Question: I have this function of mine which selects all room types from the database, I am converting values from a data table to a generic list to optimize the speed of the system that i am creating my problem is how to covert each of the values stored for the field isActive which has a value from the database of "Active"/"Inactive" which i had to convert to a boolean value in C#.net 4.0 can you guys please help me with this?.
'''
internal static List<RoomType> FetchRoomTypeList()
{
List<RoomType> roomTypes = new List<RoomType>();
SqlCommand commRoomTypeSelector = ConnectionManager.MainConnection.CreateCommand();
commRoomTypeSelector.CommandType = CommandType.StoredProcedure;
commRoomTypeSelector.CommandText = "Rooms.asp_RMS_RoomTypeList_Select";
SqlDataAdapter da = new SqlDataAdapter(commRoomTypeSelector);
DataSet ds = new DataSet();
da.Fill(ds);
roomTypes = (from rt in ds.Tables[0].AsEnumerable()
select new RoomType
{
RoomTypeID = rt.Field<int>("RoomTypeID"),
RoomTypeName = rt.Field<string>("RoomType"),
LastEditDate = rt.Field<DateTime>("LastEditDate"),
LastEditUser = rt.Field<string>("LastEditUser"),
IsActive = rt.Field<string>("IsActive") == "Active"
}
).ToList();
return roomTypes;
}
'''
The line below does not return true values, insted it always return false values
'''
IsActive = rt.Field<string>("IsActive") == "Active"
'''
REQUESTED SAMPLE DATA:

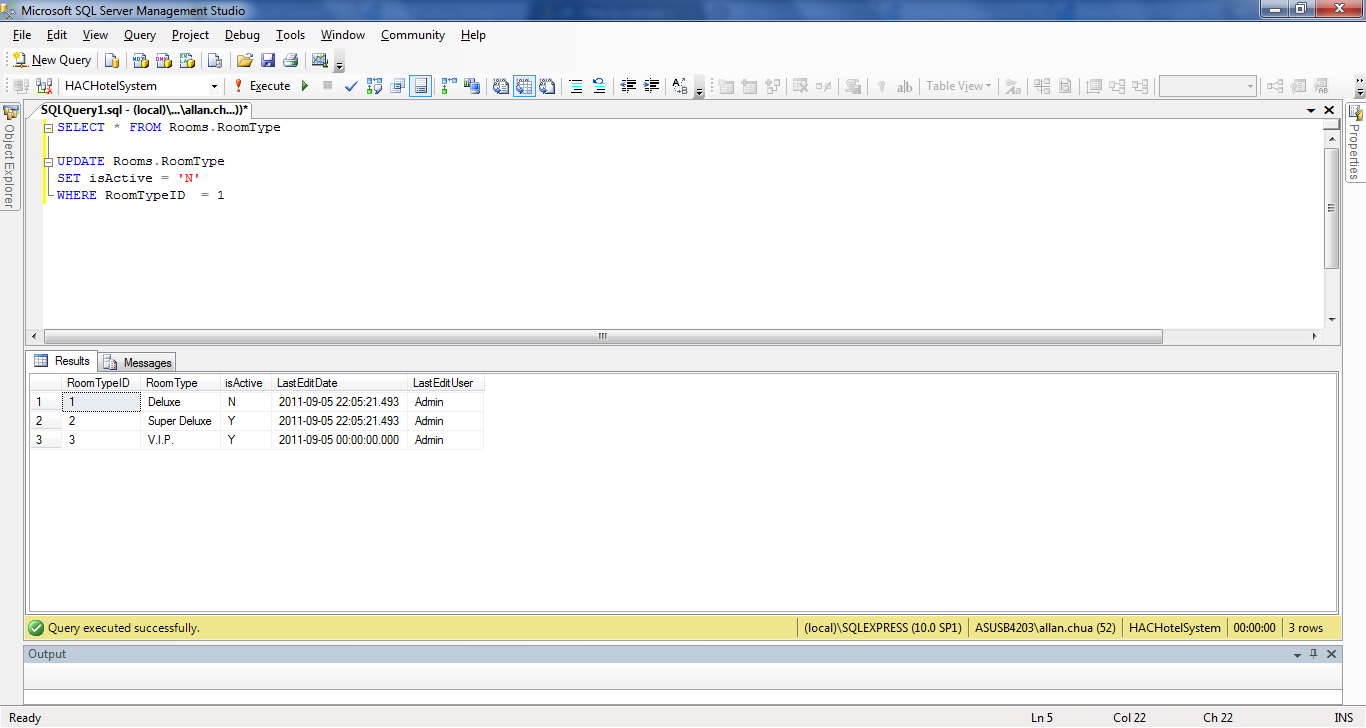
Answer: Perhaps there are spaces in the field? Try 'rt.Field<string>("IsActive").Trim()'.
---
Ok, if you check 'rt.Field<string>("IsActive")' and it is definitely a single character with a UTF8 value of 89 (''Y'') or 121 (''y'') then my next guess is that it's the property.
Is 'RoomType.IsActive' an automatic property? If not, can you make sure the getter and setter are correct?
And if that's not it, and at 'return roomTypes;' everything looks ok, then your values are being changed somewhere up the call stack.